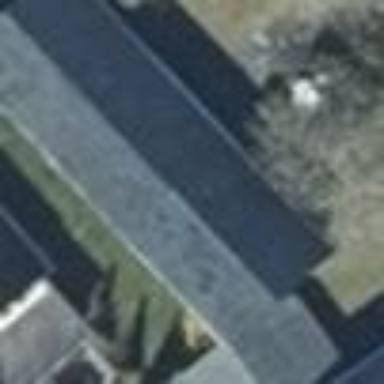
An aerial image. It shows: Gabled building with roof oriented along its structure.